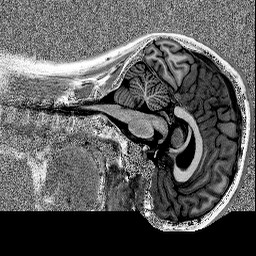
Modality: MP2RAGE
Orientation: sagittal
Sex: female